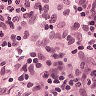
Metastatic tissue present: no